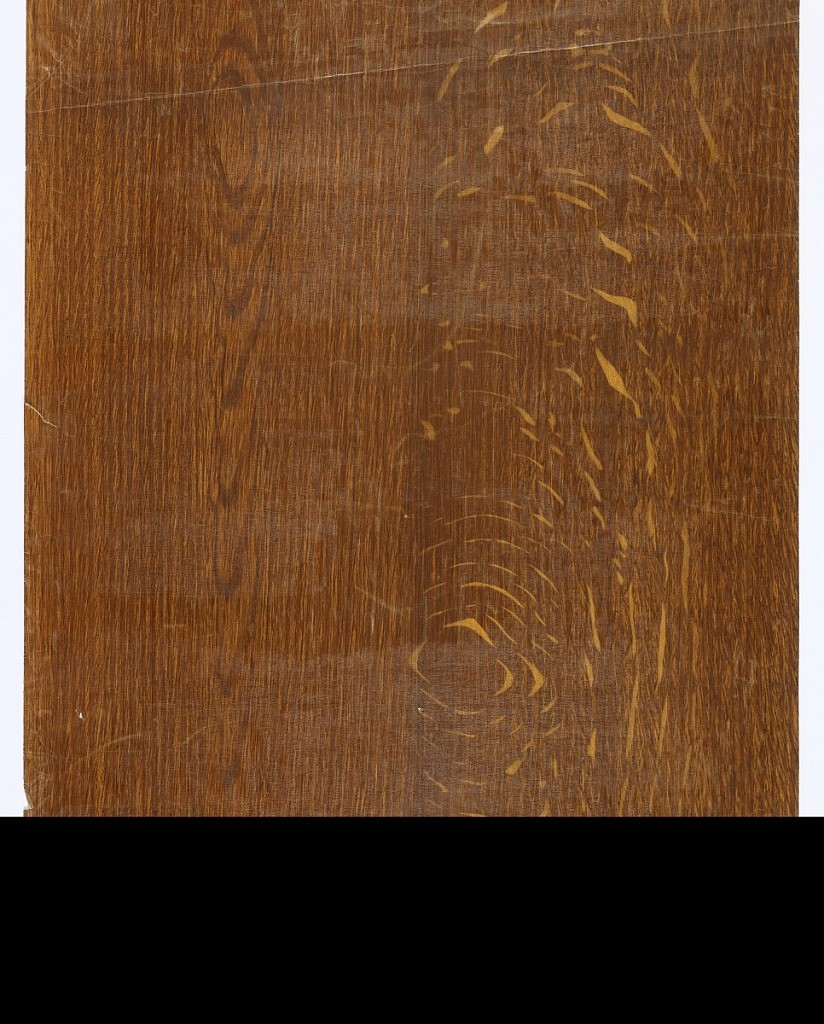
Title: Sidewall
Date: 1835
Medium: Hand-painted on machine-made paper
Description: a) Imitation wood grain - possibly oak - in shades of brown and yellow with varnished surface; b) imitation burled wood grain in shades of brown, yellow, and green with varnished surface; c) imitation wood grain in shades of off-white and light brown with varnished surface. Faux bois.